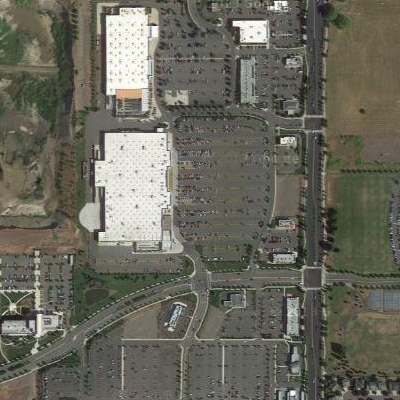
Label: Parking